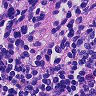
Metastatic tissue present: no